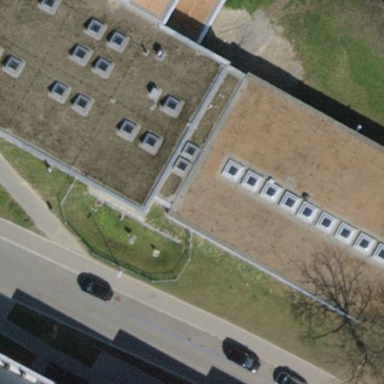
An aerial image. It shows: School building.